Question: With the new Android 24, I found out that the icon and title on the 'Toolbar' has a wider padding and I can't find any way to resolve this.

'''
public class MainActivity extends AppCompatActivity {
@Override
protected void onCreate(Bundle savedInstanceState) {
super.onCreate(savedInstanceState);
setContentView(R.layout.activity_main);
Toolbar toolbar = (Toolbar) findViewById(R.id.toolbar);
setSupportActionBar(toolbar);
getSupportActionBar().setTitle("Testing");
getSupportActionBar().setDisplayHomeAsUpEnabled(true);
getSupportActionBar().setDisplayShowHomeEnabled(true);
FloatingActionButton fab = (FloatingActionButton) findViewById(R.id.fab);
fab.setOnClickListener(new View.OnClickListener() {
@Override
public void onClick(View view) {
Snackbar.make(view, "Replace with your own action", Snackbar.LENGTH_LONG)
.setAction("Action", null).show();
}
});
}
}
'''
'''
<?xml version="1.0" encoding="utf-8"?>
<android.support.design.widget.CoordinatorLayout xmlns:android="http://schemas.android.com/apk/res/android"
xmlns:app="http://schemas.android.com/apk/res-auto"
xmlns:tools="http://schemas.android.com/tools"
android:layout_width="match_parent"
android:layout_height="match_parent"
android:fitsSystemWindows="true"
tools:context="house.appbartesting.MainActivity">
<android.support.design.widget.AppBarLayout
android:layout_width="match_parent"
android:layout_height="wrap_content"
android:theme="@style/AppTheme.AppBarOverlay">
<android.support.v7.widget.Toolbar
android:id="@+id/toolbar"
android:layout_width="match_parent"
android:layout_height="?attr/actionBarSize"
android:background="?attr/colorPrimary"
app:popupTheme="@style/AppTheme.PopupOverlay" />
</android.support.design.widget.AppBarLayout>
<include layout="@layout/content_main" />
<android.support.design.widget.FloatingActionButton
android:id="@+id/fab"
android:layout_width="wrap_content"
android:layout_height="wrap_content"
android:layout_gravity="bottom|end"
android:layout_margin="@dimen/fab_margin"
android:src="@android:drawable/ic_dialog_email" />
</android.support.design.widget.CoordinatorLayout>
'''
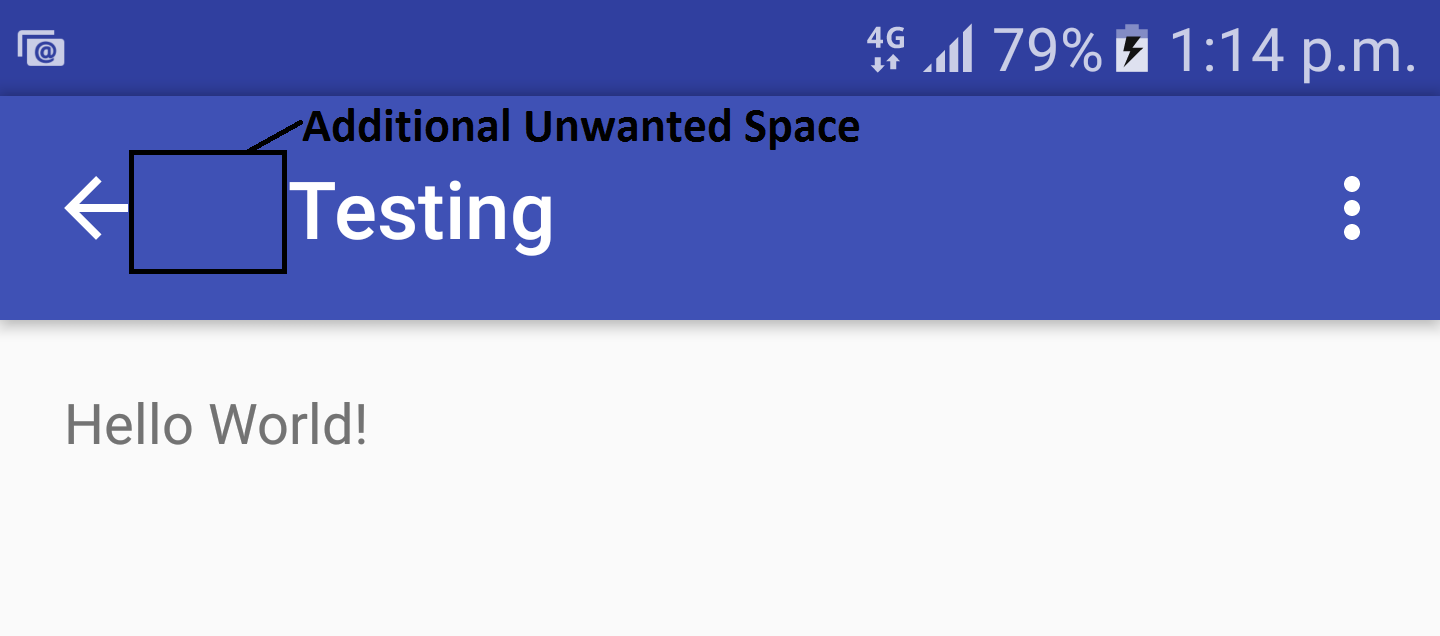
Answer: You can add this attribute in toolbar to avoid this padding.
'''
app:contentInsetStartWithNavigation="0dp"
'''